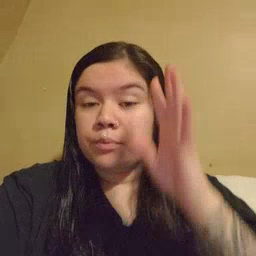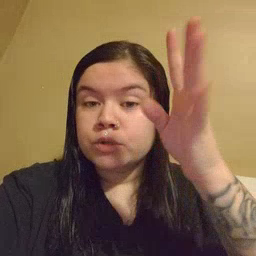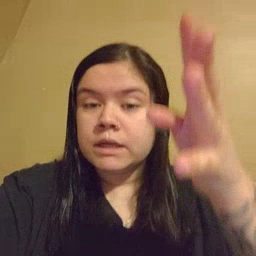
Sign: pretend